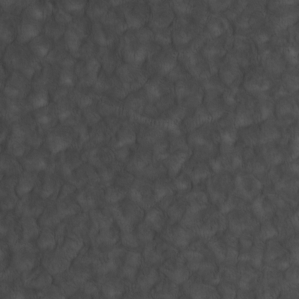
Label: non_frost